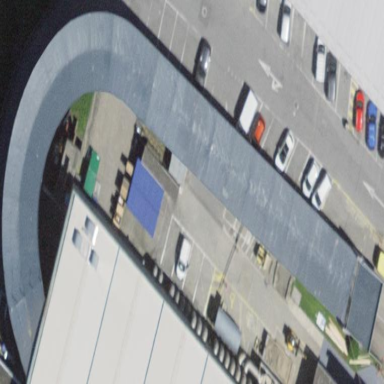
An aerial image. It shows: View of roof of building.